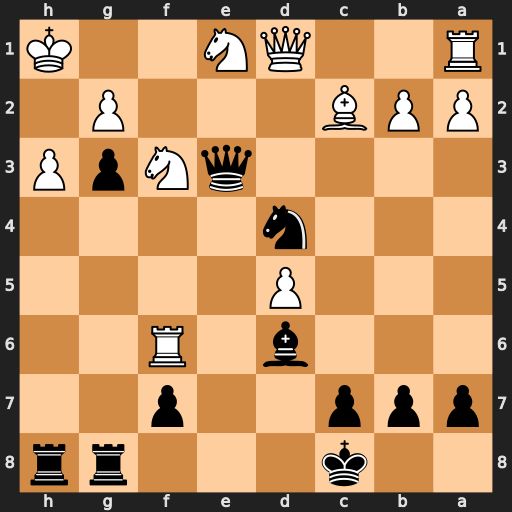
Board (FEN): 2k3rr/ppp2p2/3b1R2/3P4/3n4/4qNpP/PPB3P1/R2QN2K
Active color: b
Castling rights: -
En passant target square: -
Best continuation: Qf2 Ng1 Qxf6